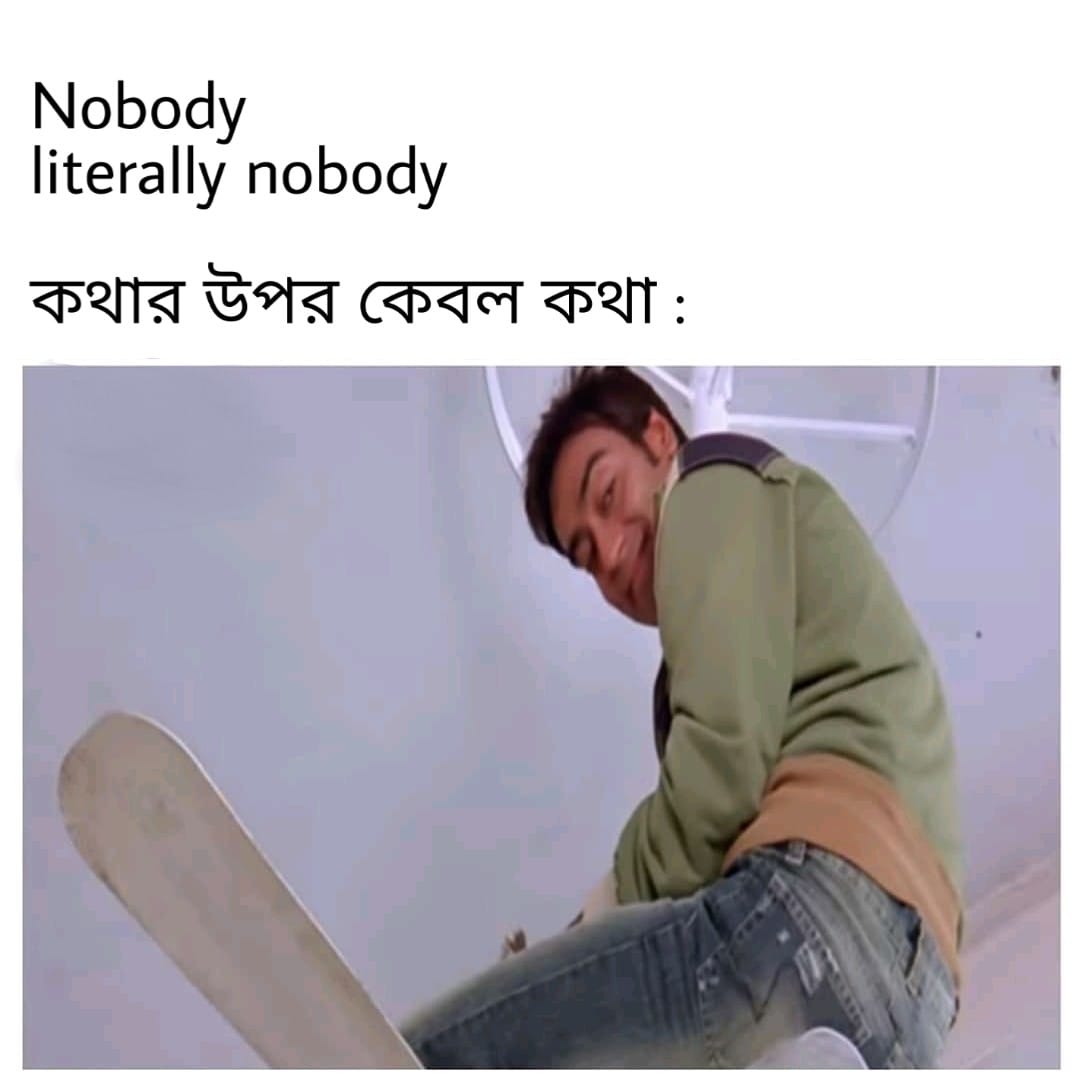
Caption: Nobody literally nobody  কথার উপর কেবল কথা
Label: non-hate